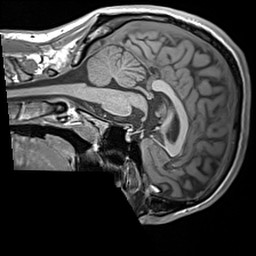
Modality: T1w
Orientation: sagittal
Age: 29
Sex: male
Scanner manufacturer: siemens
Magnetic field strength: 3 T
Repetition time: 1.6 s
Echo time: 0.00238 s